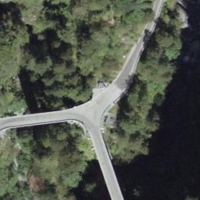
EUNIS habitat code: 44
Species observed at this site:
Clinopodium vulgare